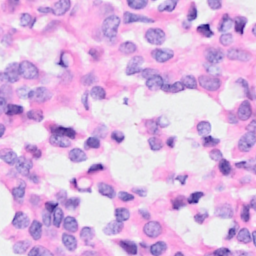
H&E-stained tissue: Breast